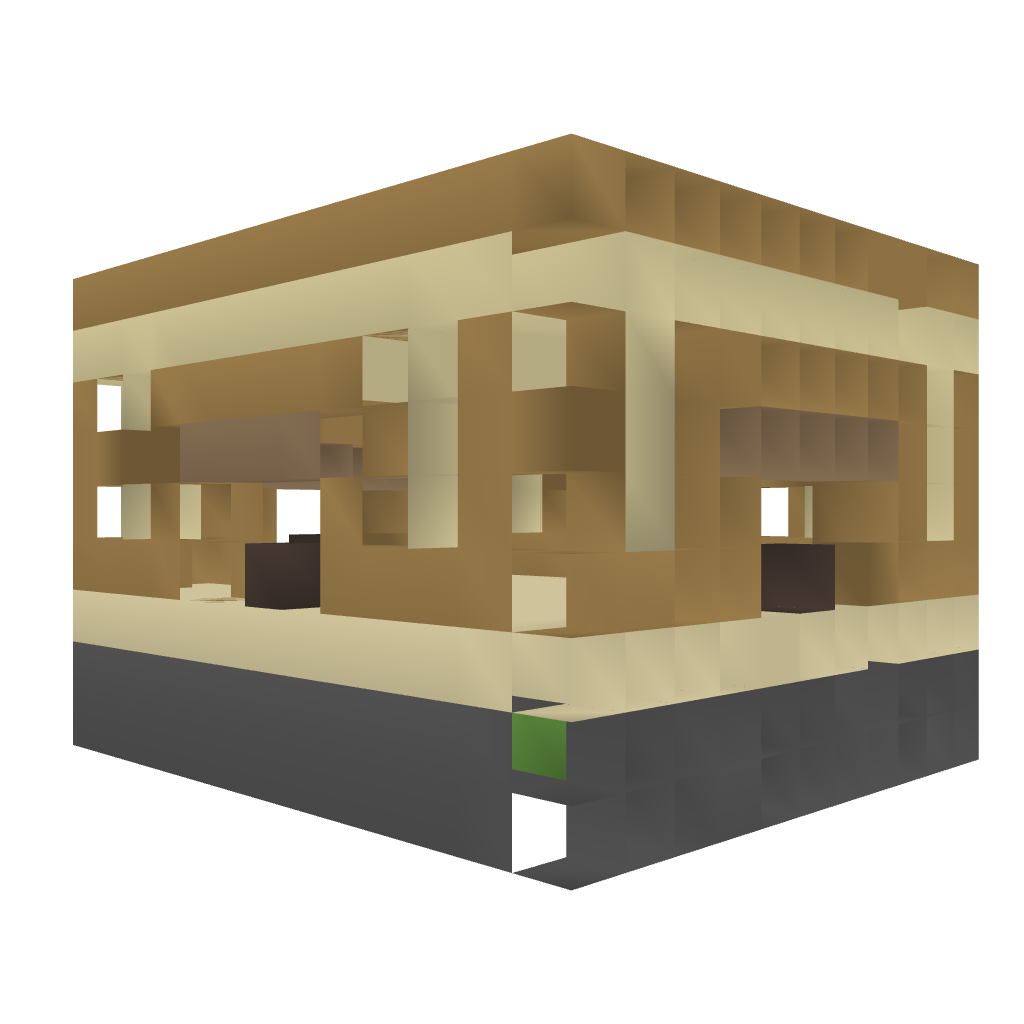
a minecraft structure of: Meditation House (Trap)